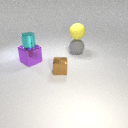
small brown metal cube in front of large gray rubber sphere